Field crop: maize
Growth stage: 1
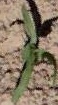
Species: maize